Question: I'm currently putting together a HTML5/CSS3/JS web page, which uses to display (bar) graphical data, but I have encountered an issue that I'm currently struggling to overcome.
Here's a screenshot:

The intention of this web page is to allow my user to quickly tab (using JS) between three different sets of 'data' by clicking on the purple (+) icons, which also have a descriptive tooltip associated with them.
Each time the user clicks on a different icon, the three coloured bar graphs expand from left-to-right (ease transition) and also display a numerical total to the right, which counts up successively from zero.
I have now written the vast majority of the code to enable all of this functionality to take place and I have setup a JSFiddle file and also added my JS for everybody's consideration:
<URL>
---
'''
$(function(stageone) {
$("#stageOne").click(function() {
$(".stageOneYellowBar").toggleClass("stageOneYellowBarActive");
$(".stageOneRedBar").toggleClass("stageOneRedBarActive");
$(".stageOneBlueBar").toggleClass("stageOneBlueBarActive");
var c1 = new countUp("c1", 0, 53, 0, 2);
var c2 = new countUp("c2", 0, 69, 0, 2);
var c3 = new countUp("c3", 0, 16, 0, 2);
c1.start();
c2.start();
c3.start();
$(".stageOneYellowBarActive").show();
$(".stageOneRedBarActive").show();
$(".stageOneBlueBarActive").show();
$(".stageTwoYellowBarActive").hide();
$(".stageTwoRedBarActive").hide();
$(".stageTwoBlueBarActive").hide();
$(".stageThreeYellowBarActive").hide();
$(".stageThreeRedBarActive").hide();
$(".stageThreeBlueBarActive").hide();
});
});
$(function(stagetwo) {
$("#stageTwo").click(function() {
$(".stageTwoYellowBar").toggleClass("stageTwoYellowBarActive");
$(".stageTwoRedBar").toggleClass("stageTwoRedBarActive");
$(".stageTwoBlueBar").toggleClass("stageTwoBlueBarActive");
var c1 = new countUp("c1", 0, 71, 0, 2);
var c2 = new countUp("c2", 0, 112, 0, 2);
var c3 = new countUp("c3", 0, 41, 0, 2);
c1.start();
c2.start();
c3.start();
$(".stageOneYellowBarActive").hide();
$(".stageOneRedBarActive").hide();
$(".stageOneBlueBarActive").hide();
$(".stageTwoYellowBarActive").show();
$(".stageTwoRedBarActive").show();
$(".stageTwoBlueBarActive").show();
$(".stageThreeYellowBarActive").hide();
$(".stageThreeRedBarActive").hide();
$(".stageThreeBlueBarActive").hide();
});
});
$(function(stagethree) {
$("#stageThree").click(function() {
$(".stageThreeYellowBar").toggleClass("stageThreeYellowBarActive");
$(".stageThreeRedBar").toggleClass("stageThreeRedBarActive");
$(".stageThreeBlueBar").toggleClass("stageThreeBlueBarActive");
var c1 = new countUp("c1", 0, 32, 0, 2);
var c2 = new countUp("c2", 0, 117, 0, 2);
var c3 = new countUp("c3", 0, 85, 0, 2);
c1.start();
c2.start();
c3.start();
$(".stageOneYellowBarActive").hide();
$(".stageOneRedBarActive").hide();
$(".stageOneBlueBarActive").hide();
$(".stageTwoYellowBarActive").hide();
$(".stageTwoRedBarActive").hide();
$(".stageTwoBlueBarActive").hide();
$(".stageThreeYellowBarActive").show();
$(".stageThreeRedBarActive").show();
$(".stageThreeBlueBarActive").show();
});
});
'''
The problem I'm experiencing is with the CSS3 transition behaviour, particularly when clicking between the different icons and I wondered whether anybody had any suggestions or ideas that could help me?
As you can see on my JSFiddle mock-up, by clicking a purple (+) icon, the three bars expand and the numbers count up and then by clicking on the very same icon, the bar neatly retreats back. Perfect. Note, I will also amend the code in time so the grey numbers also count back down to zero.
The problem, you will see, occurs when clicking on an icon to reveal the bars and then with these bars still on display (not retreated), selecting a different purple icon. This is where the problems begin. Now try clicking back on to the icon you just had selected. Blank. You have to physically click this icon twice to re-reveal the data.
I'm guessing I need to somehow remove and re-add the 'bar graph' classes via JS to reset the CSS3 animations back to the beginning so they play each time I tab between icons, but I'm so far struggling to get this to work.
Any help would be brilliant.
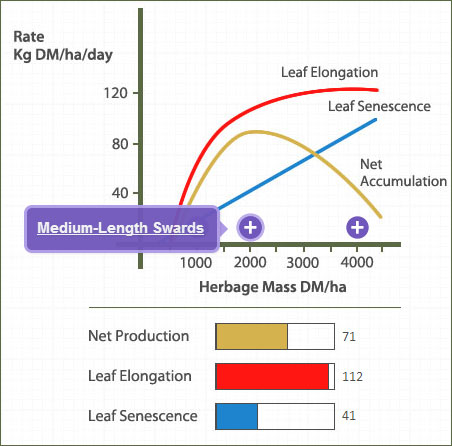
Answer: Your issue is in your hide() and show() methods. They are done using the active classes which are being toggled prior to you calling it. I would recommend moving that portion to your CSS.
See this fiddle:
I added some classes and remove all of your 'hide() & show()' methods
<URL>